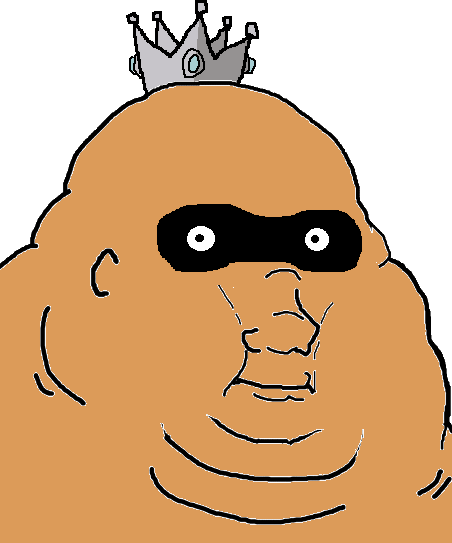
Label: 5_Blobjak